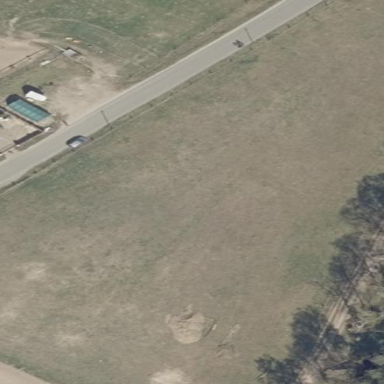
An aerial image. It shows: Fence is in the image.